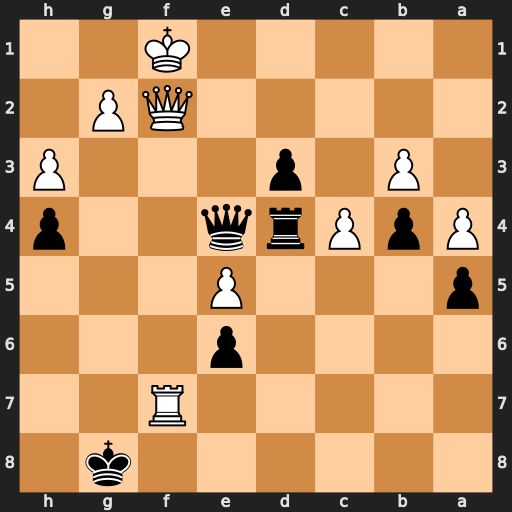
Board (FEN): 6k1/5R2/4p3/p3P3/PpPrq2p/1P1p3P/5QP1/5K2
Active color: b
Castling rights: -
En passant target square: -
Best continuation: Qe2+ Qxe2 dxe2+ Ke1 Kxf7